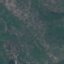
Land use / land cover: HerbaceousVegetation